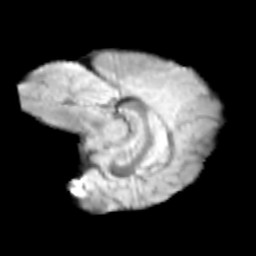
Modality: T2w
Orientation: sagittal
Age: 12
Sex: female
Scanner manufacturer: siemens
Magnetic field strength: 3 T
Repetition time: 3.8 s
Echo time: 0.07 s